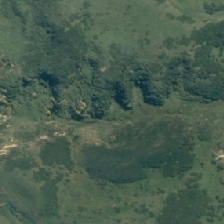
Land cover: grose_broom